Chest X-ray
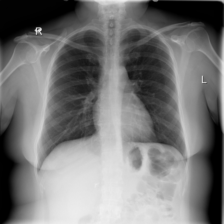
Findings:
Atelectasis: negative
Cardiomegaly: negative
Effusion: negative
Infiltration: negative
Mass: negative
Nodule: negative
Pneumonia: negative
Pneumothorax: negative
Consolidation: negative
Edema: negative
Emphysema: negative
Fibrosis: negative
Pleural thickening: negative
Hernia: negative